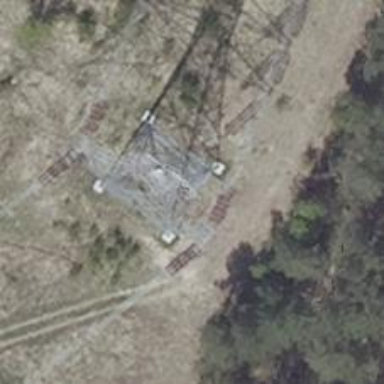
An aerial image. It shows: Power tower.